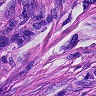
Metastatic tissue present: yes